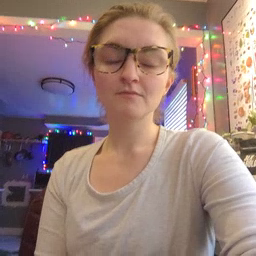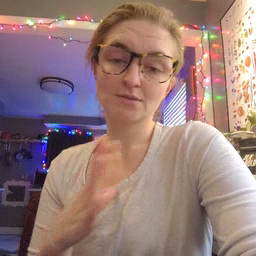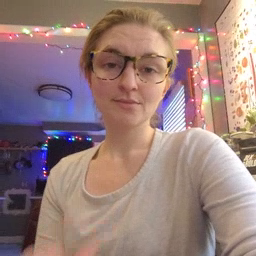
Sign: fine